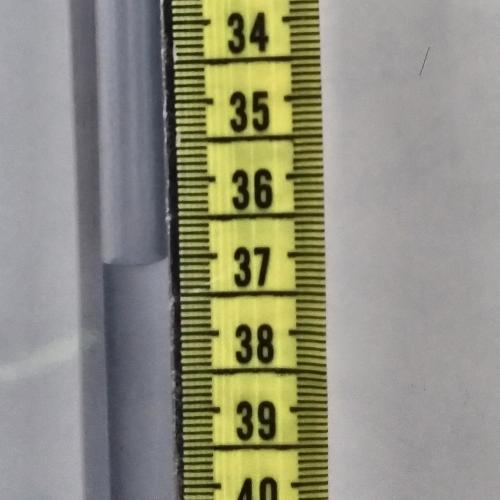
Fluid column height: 37.0 cm